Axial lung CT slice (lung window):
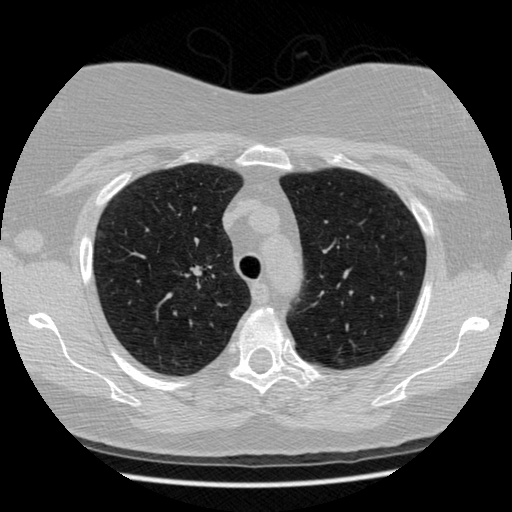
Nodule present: no